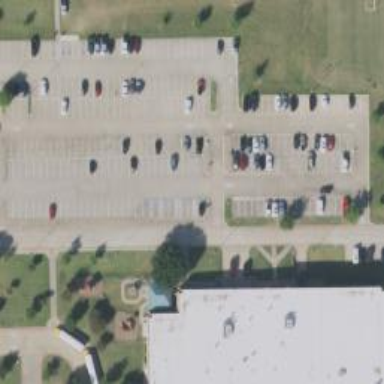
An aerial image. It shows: Parking space is available.